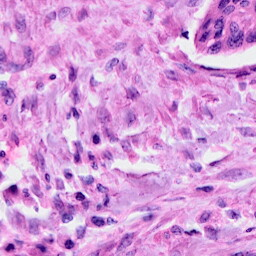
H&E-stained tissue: Cervix